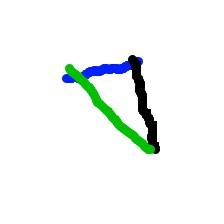
Shape: triangle